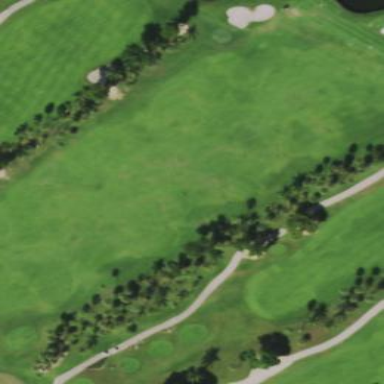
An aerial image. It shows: Golf fairway surrounded by grass.